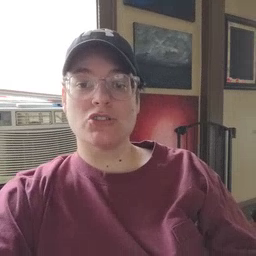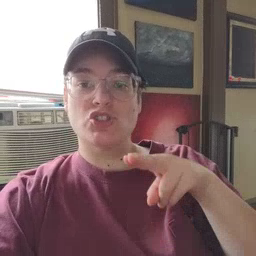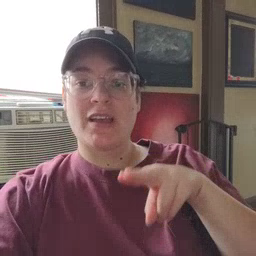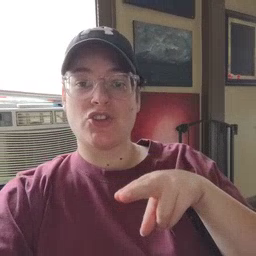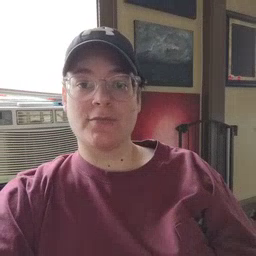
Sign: chair